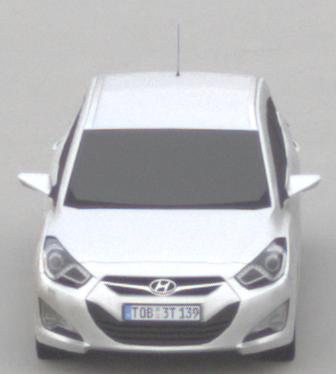
Make: Hyundai
Model: i40 Kombi 1.6 GDI
Detailed model: i40 (VF) Kombi
Model produced from: 2012/08
Model produced until: 2013/09
Doors: 5
Color: white
Road condition: dry road
Daytime: morning or afternoon
Contrast: low contrast